Question: I want to click on 'Select' where preceding block contains text, "Byron Test 20150904". This text is dynamic

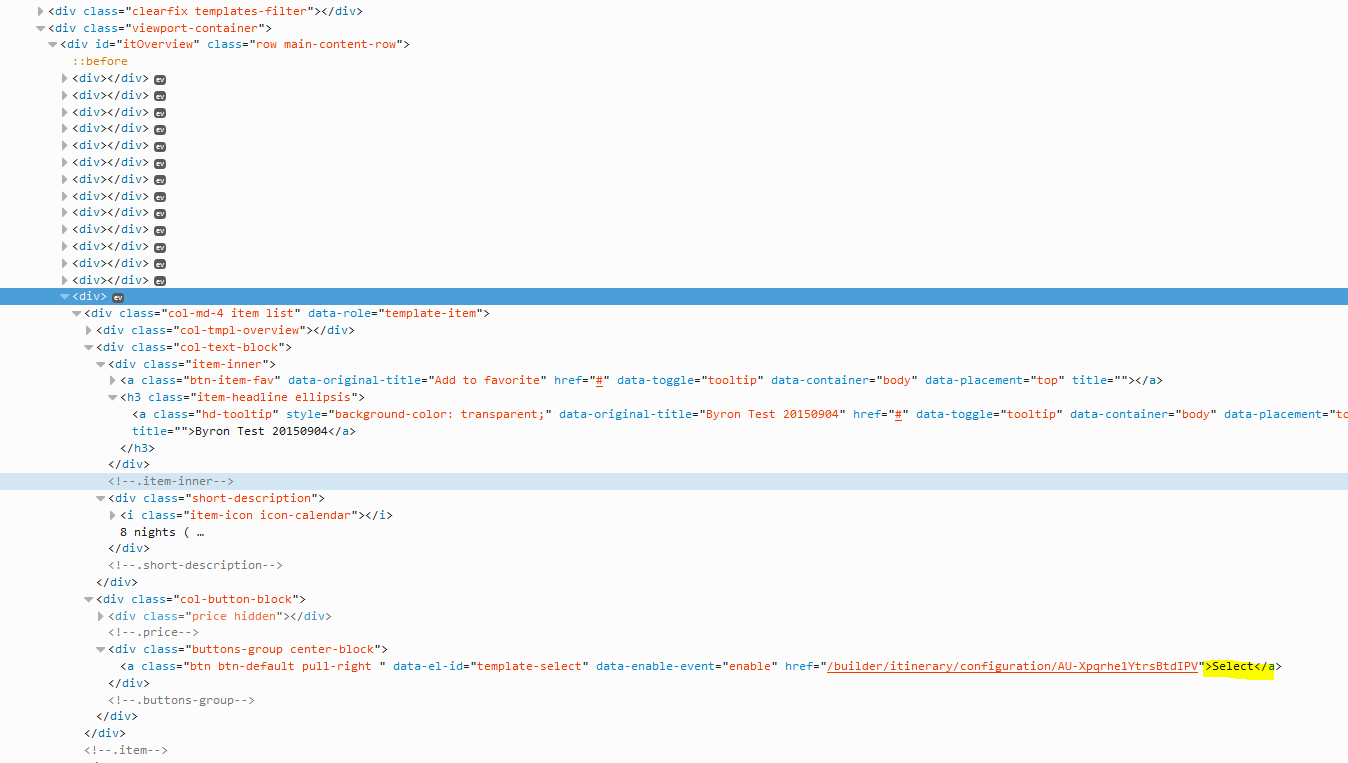
Answer: After trial and error i find the answer
'''
//div[@id='itOverview']/div[.//a[contains(text(),'Byron Test 20150904')]]/div/div[3]/div[2]/a
'''